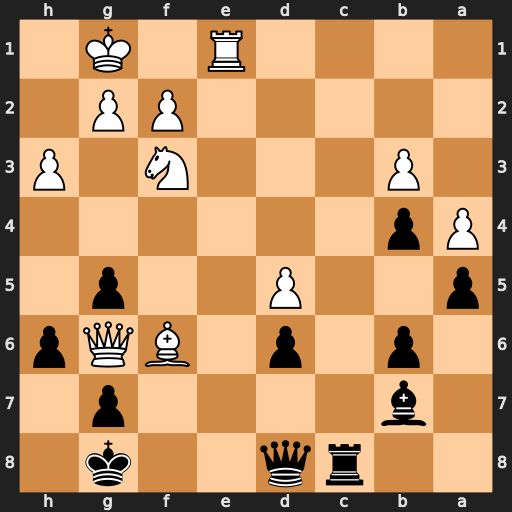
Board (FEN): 2rq2k1/1b4p1/1p1p1BQp/p2P2p1/Pp6/1P3N1P/5PP1/4R1K1
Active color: b
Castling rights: -
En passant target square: -
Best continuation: Qxf6 Re8+ Rxe8